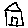
Label: house